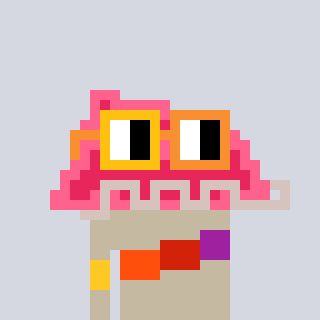
a pixel art character with square yellow and orange glasses, a retainer-shaped head and a bege-colored body on a cool background